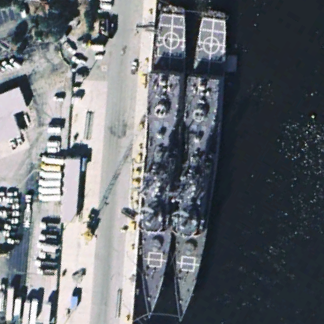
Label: cruiser